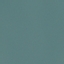
Label: SeaLake